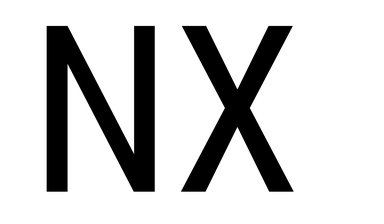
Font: Roboto_Condensed_Regular